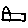
Label: house